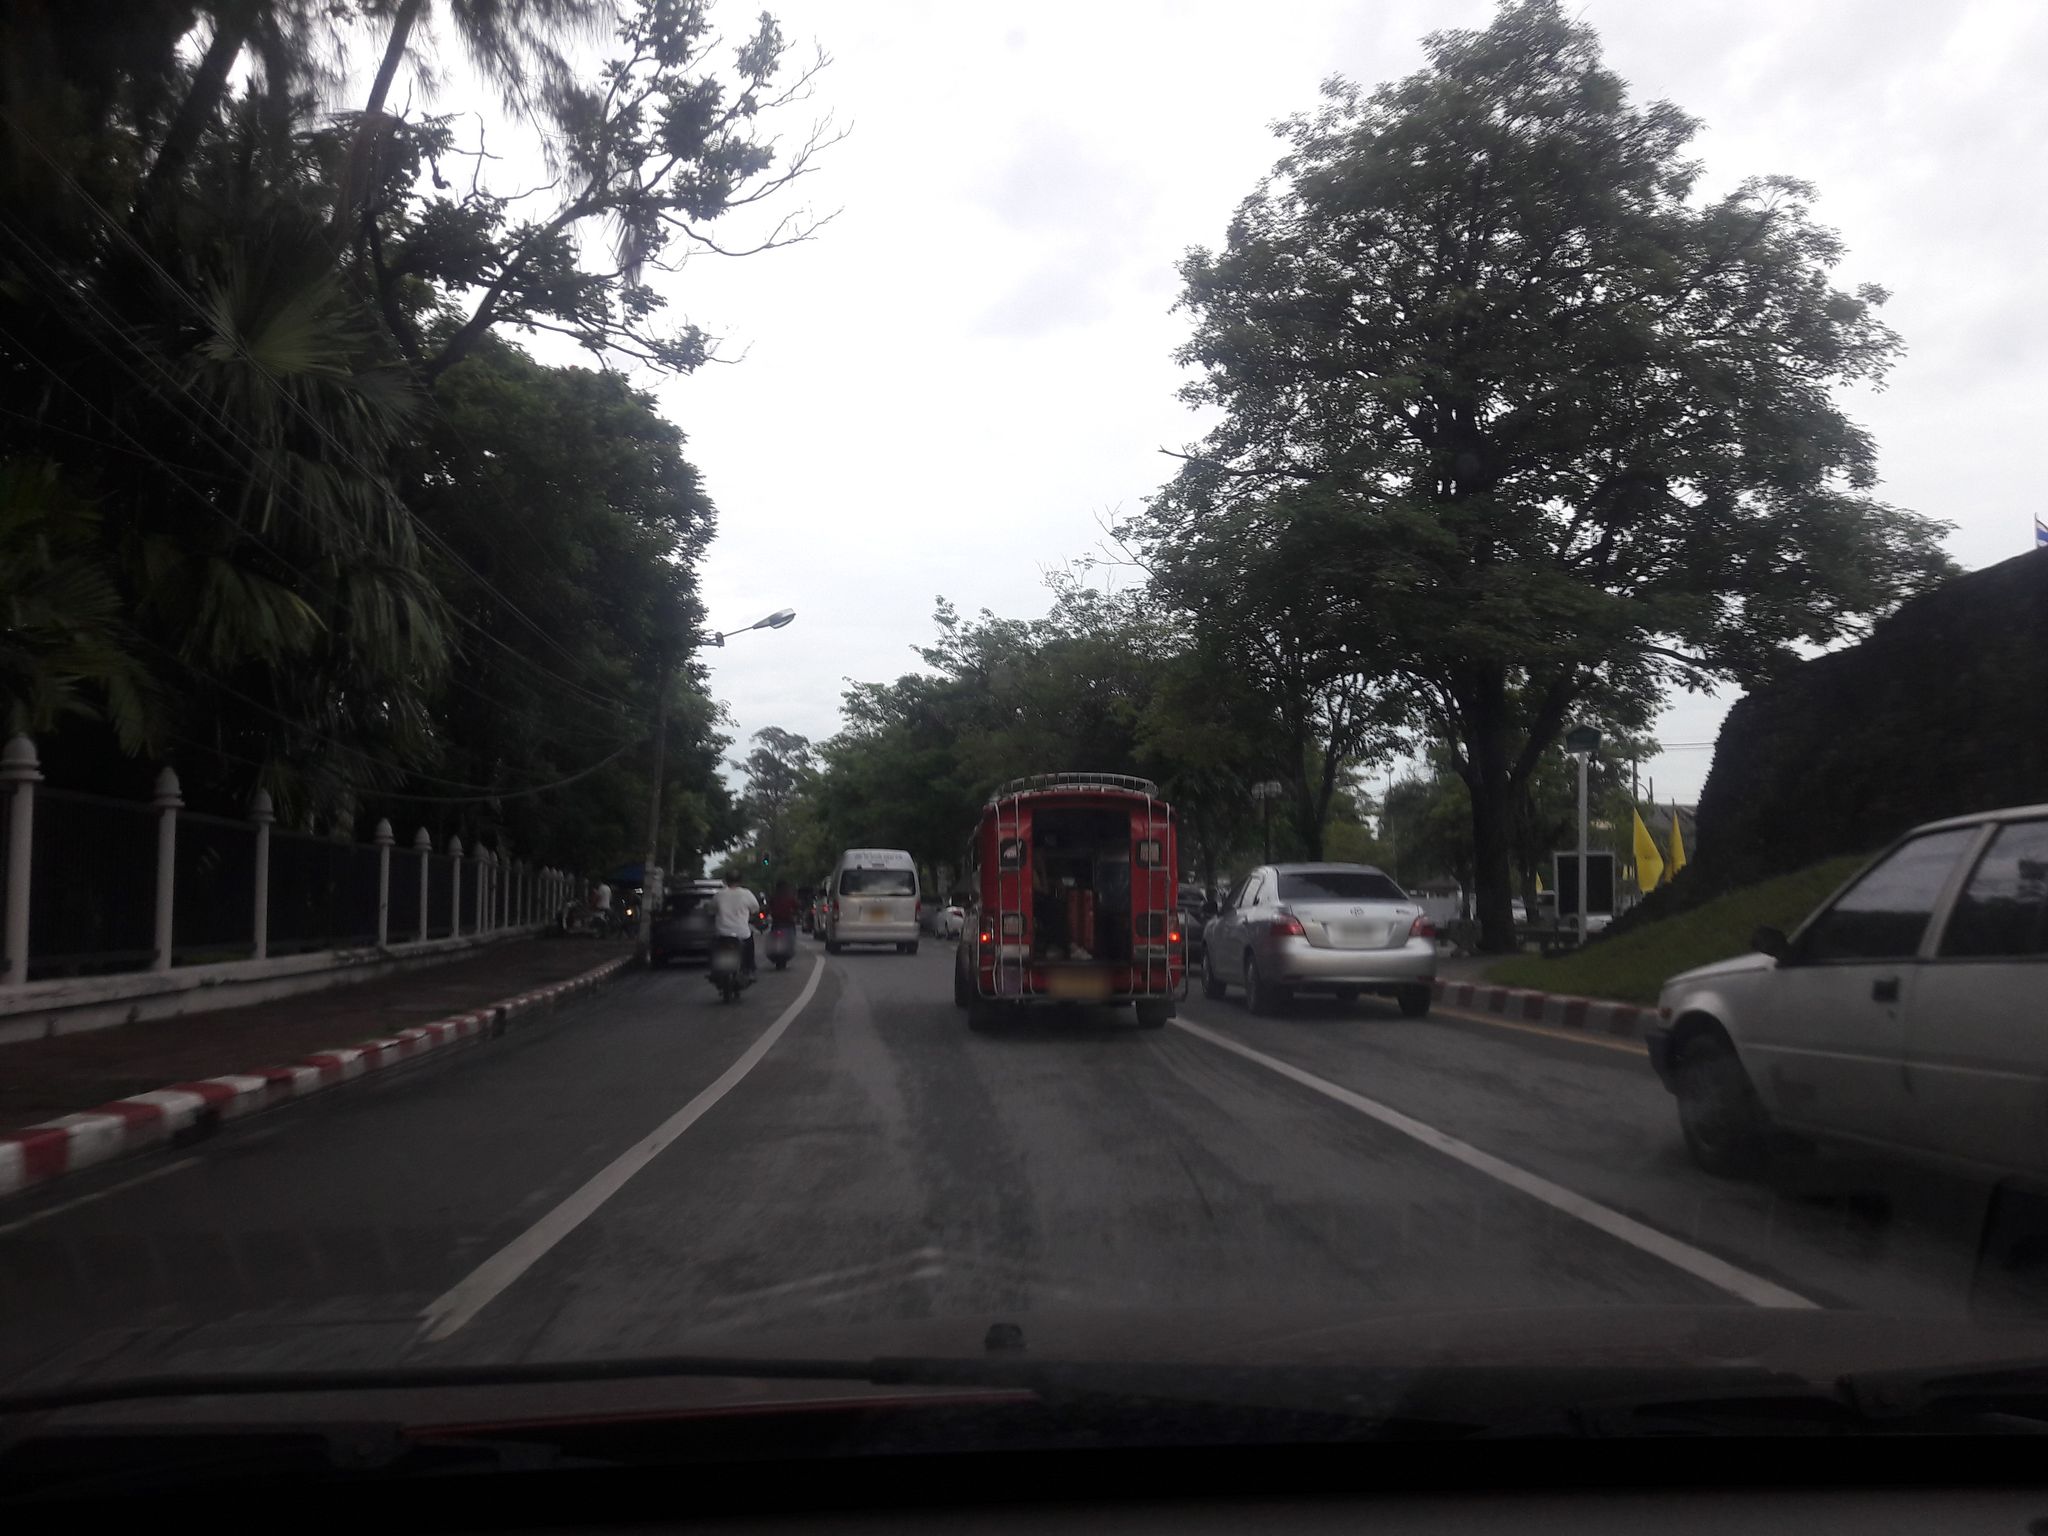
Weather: cloudy
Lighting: day
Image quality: good
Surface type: driving surface
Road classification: secondary
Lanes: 3, 2
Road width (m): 0.3
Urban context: semi-dense urban cluster
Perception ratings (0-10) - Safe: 7.42, Lively: 2.55, Beautiful: 5, Boring: 1.46, Depressing: 5.53, Wealthy: 3.75